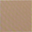
Piece: xx